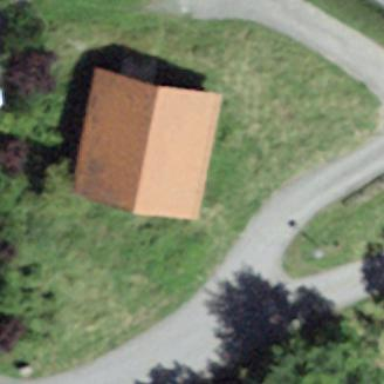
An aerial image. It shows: Farm auxiliary building with gabled roof.